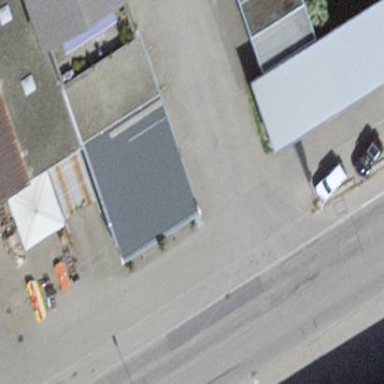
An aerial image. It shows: Building that is motorcycle shop.